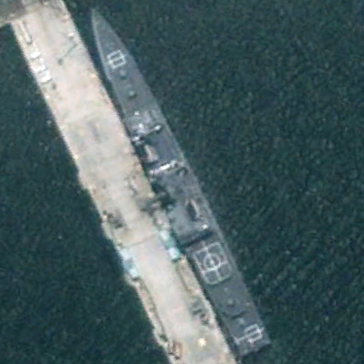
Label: cruiser